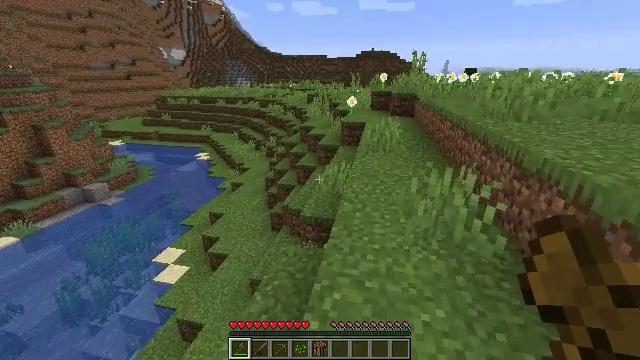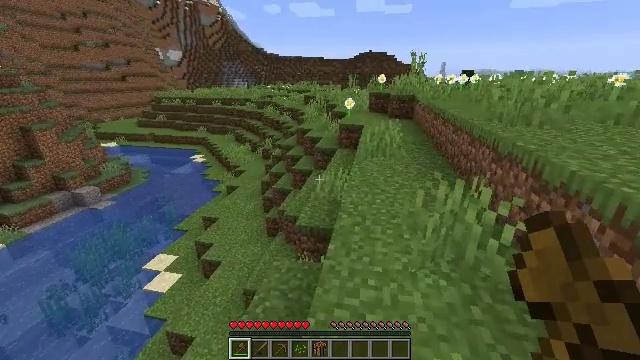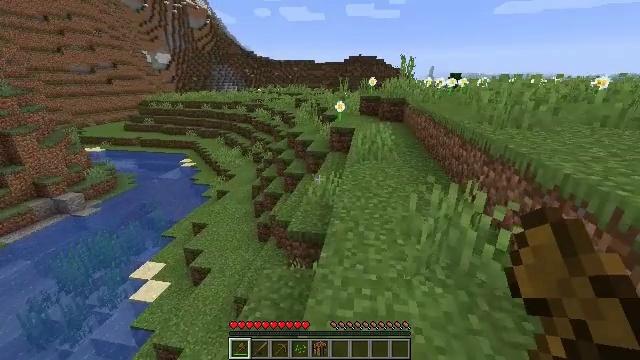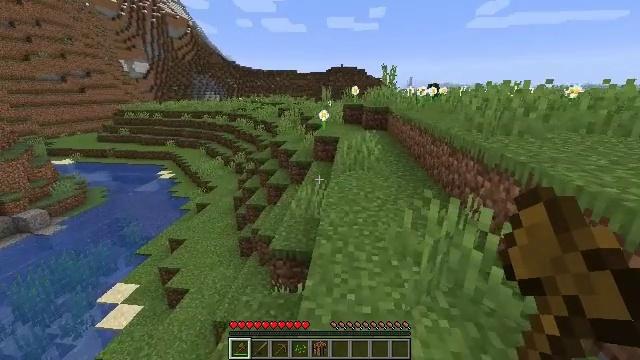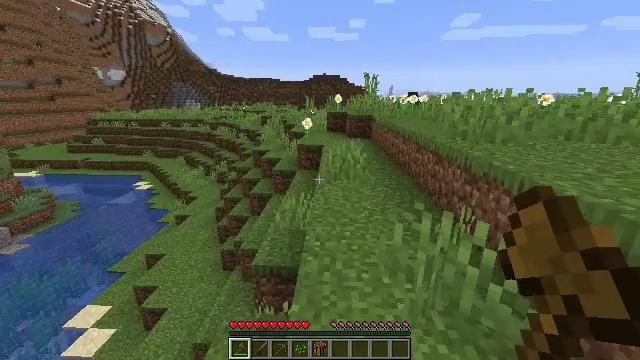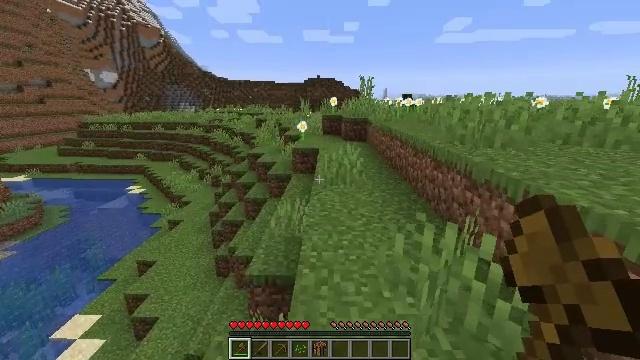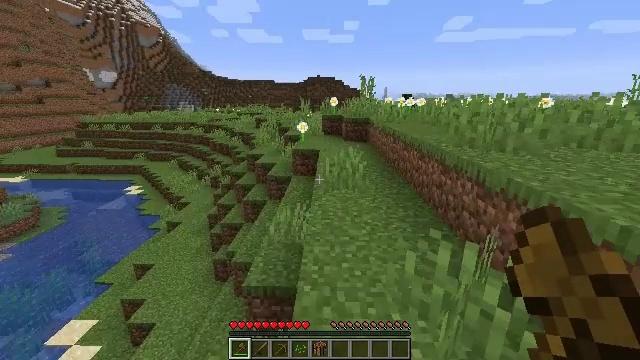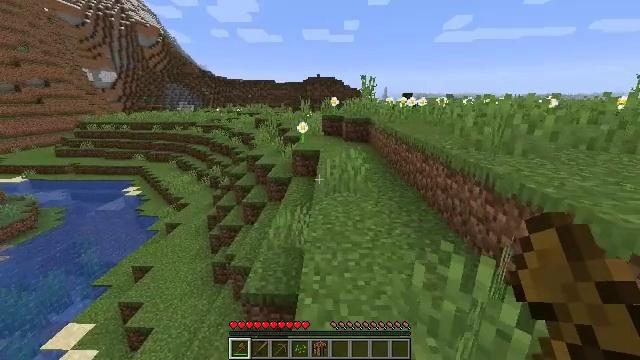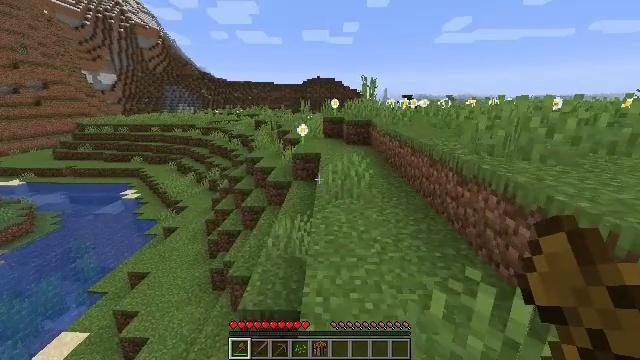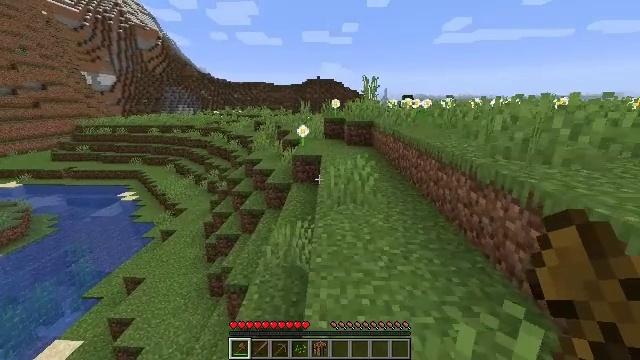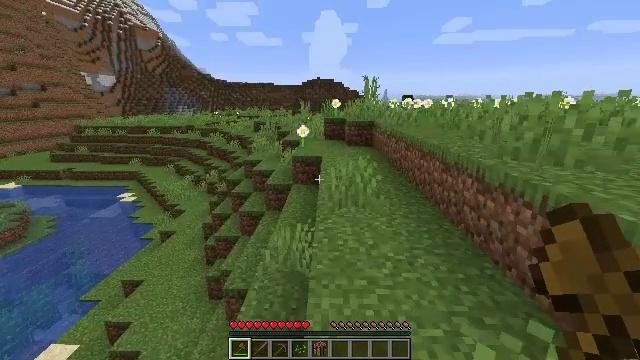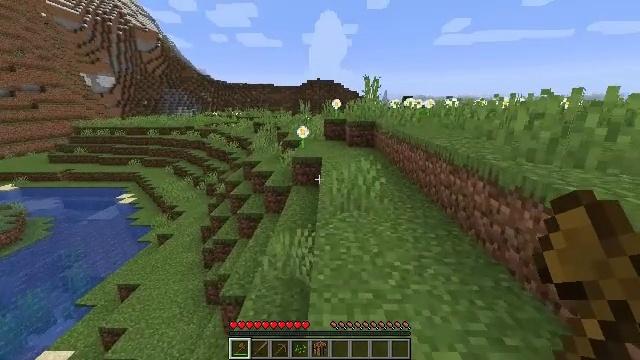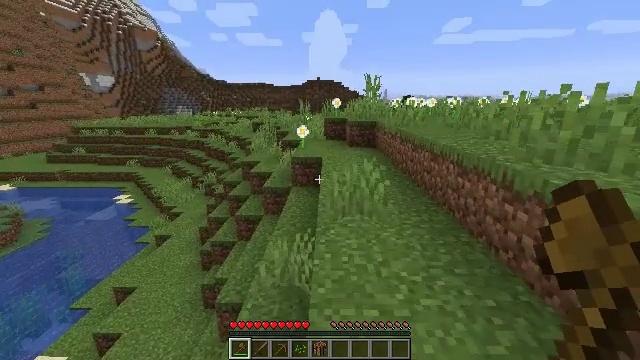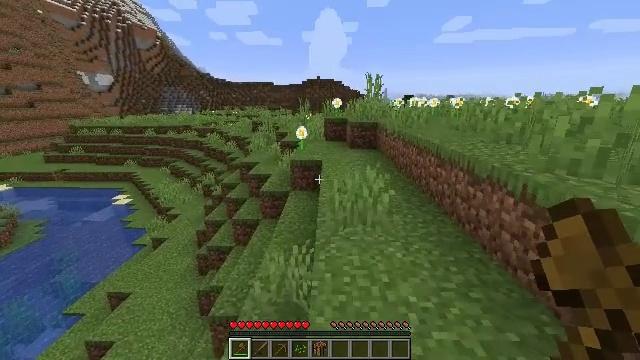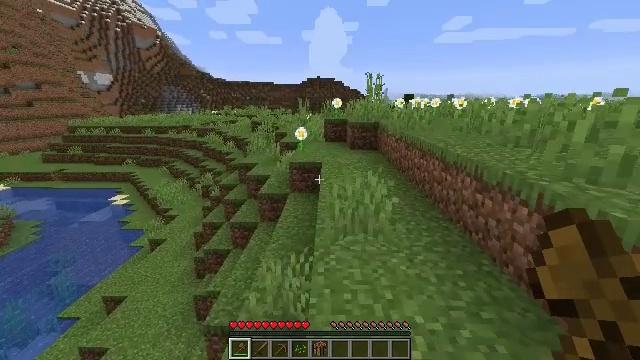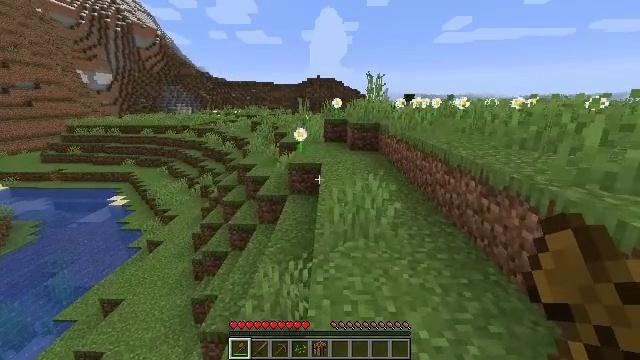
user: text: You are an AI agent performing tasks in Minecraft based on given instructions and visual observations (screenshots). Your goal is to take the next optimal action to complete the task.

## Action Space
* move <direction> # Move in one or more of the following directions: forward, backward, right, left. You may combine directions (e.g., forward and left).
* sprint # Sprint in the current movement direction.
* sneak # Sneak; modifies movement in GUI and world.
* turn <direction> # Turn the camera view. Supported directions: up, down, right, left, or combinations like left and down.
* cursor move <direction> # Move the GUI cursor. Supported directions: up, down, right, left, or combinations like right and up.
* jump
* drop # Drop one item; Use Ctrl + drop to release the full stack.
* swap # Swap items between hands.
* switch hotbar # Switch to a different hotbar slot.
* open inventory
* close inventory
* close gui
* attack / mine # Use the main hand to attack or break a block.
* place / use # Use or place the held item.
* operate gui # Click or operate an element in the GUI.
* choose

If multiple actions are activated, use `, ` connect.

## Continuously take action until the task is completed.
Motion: motion action
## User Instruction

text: Break the pumpkin to collect it.
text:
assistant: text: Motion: move forward
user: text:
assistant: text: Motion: move forward, turn right
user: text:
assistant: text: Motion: move forward, turn right and up
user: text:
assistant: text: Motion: move forward, turn right and up
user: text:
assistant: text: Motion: move forward, turn right
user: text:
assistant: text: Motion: move forward
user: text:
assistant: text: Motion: move forward
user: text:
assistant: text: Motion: move forward
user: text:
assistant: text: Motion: move forward
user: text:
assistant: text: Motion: move forward
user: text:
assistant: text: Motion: move forward
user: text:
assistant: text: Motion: move forward
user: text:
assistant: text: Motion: move forward
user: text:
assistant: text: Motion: move forward
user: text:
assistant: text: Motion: move forward
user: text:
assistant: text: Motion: move forward
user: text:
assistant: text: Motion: move forward
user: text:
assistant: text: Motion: move forward
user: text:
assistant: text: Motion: move forward
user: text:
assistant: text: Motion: move forward
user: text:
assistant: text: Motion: move forward
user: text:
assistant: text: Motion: move forward, turn right and up
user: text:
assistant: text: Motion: move forward, turn right and up
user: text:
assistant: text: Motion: move forward, turn right and up
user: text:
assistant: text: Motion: move forward, turn right and up
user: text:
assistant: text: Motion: move forward, turn right and up
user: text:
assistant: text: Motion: move forward
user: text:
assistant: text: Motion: move forward
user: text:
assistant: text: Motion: move forward
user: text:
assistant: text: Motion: move forward